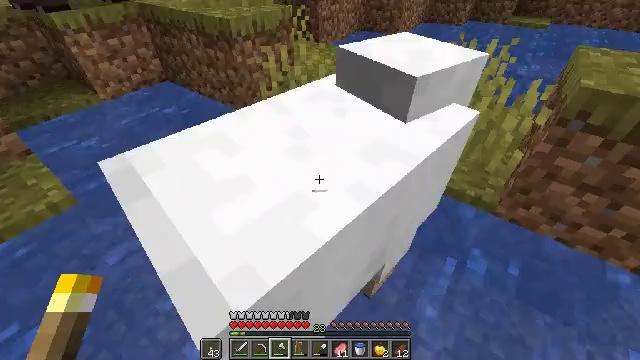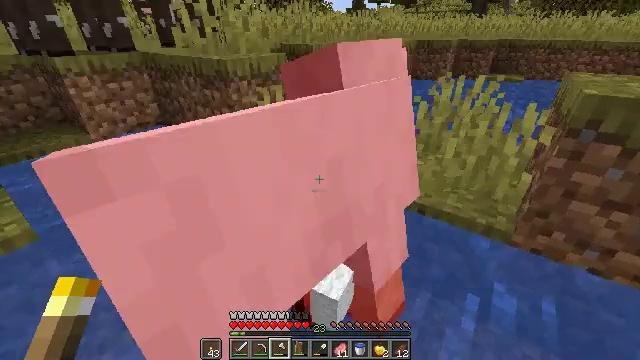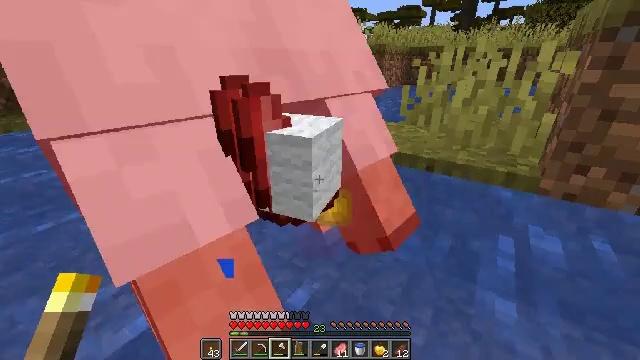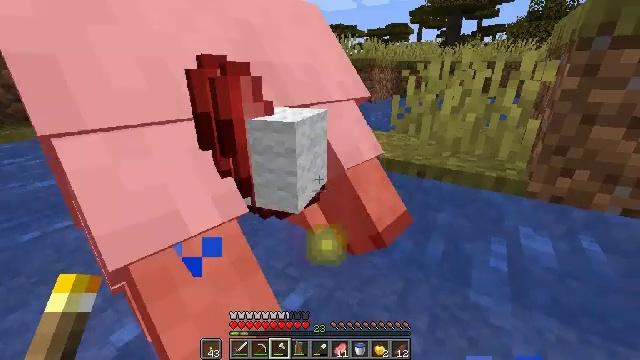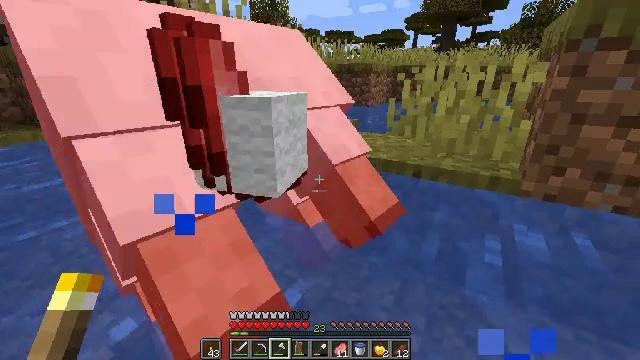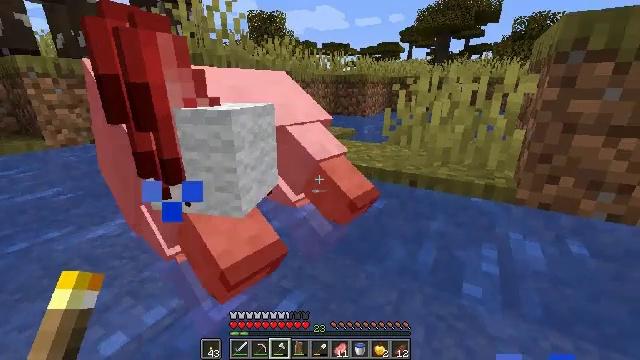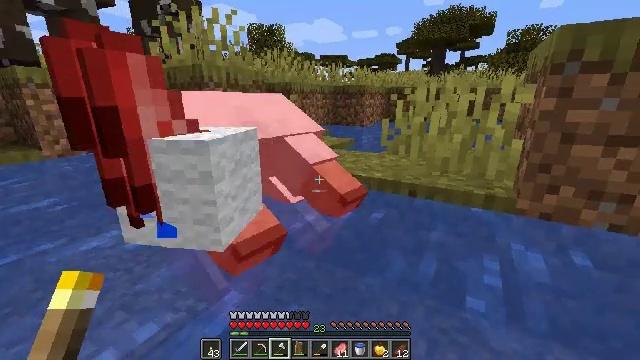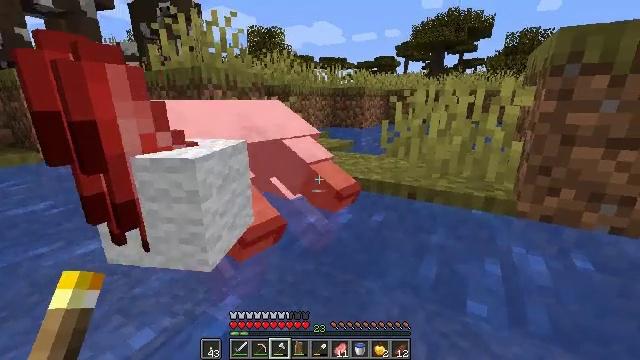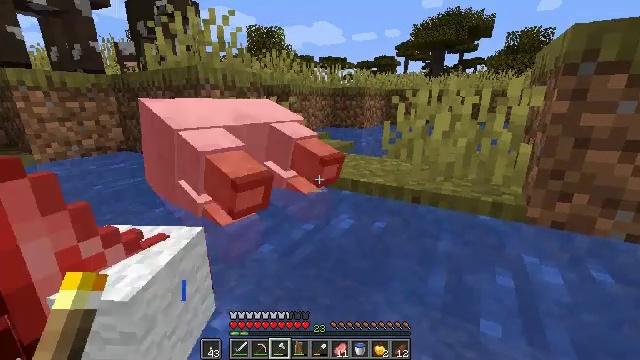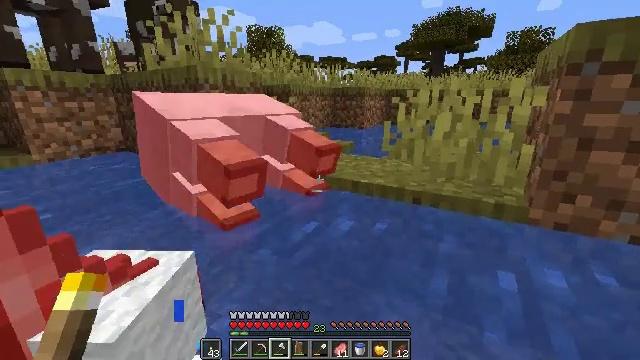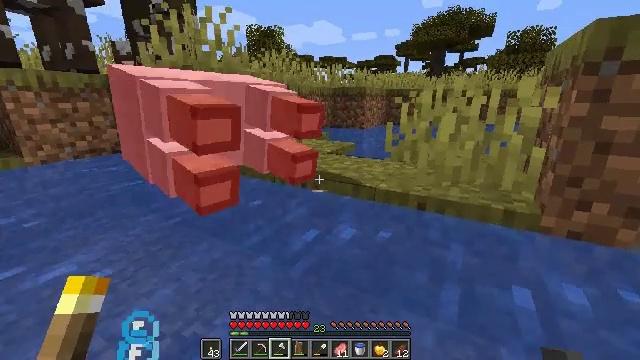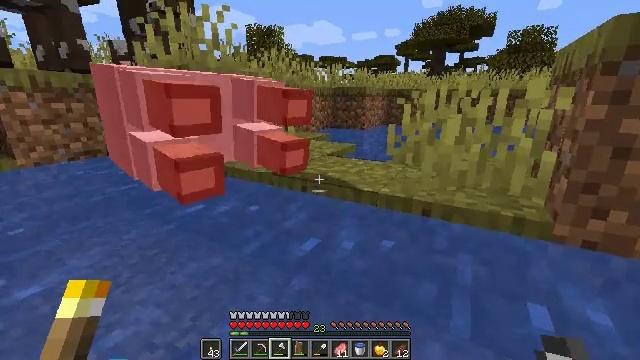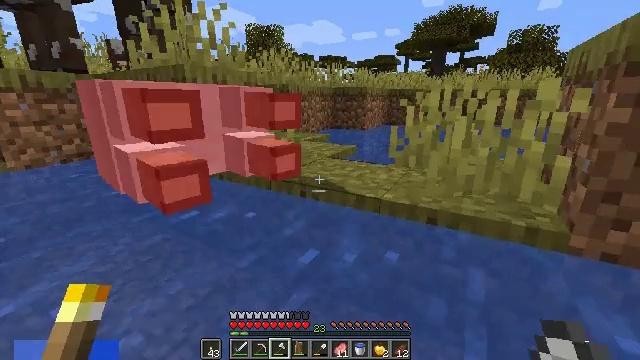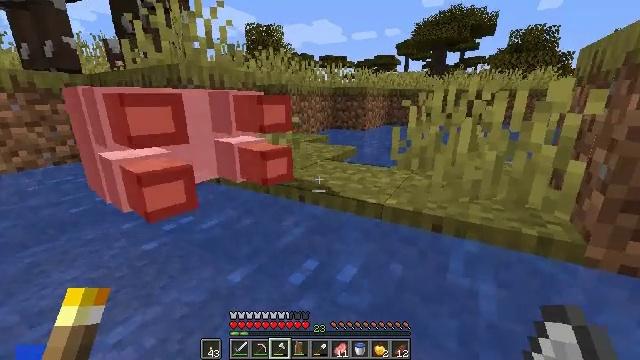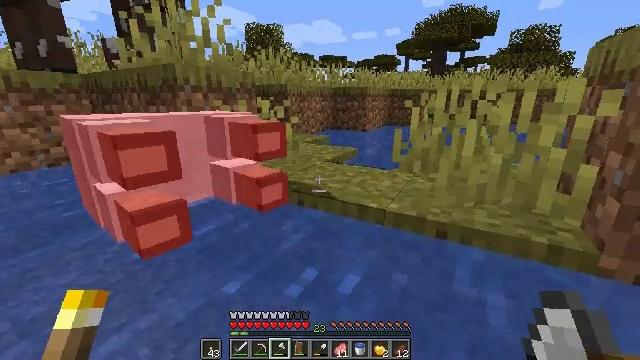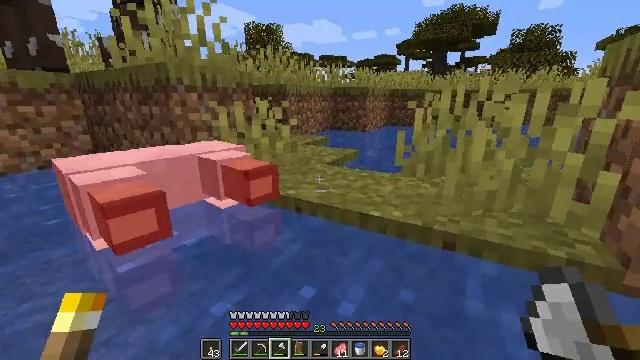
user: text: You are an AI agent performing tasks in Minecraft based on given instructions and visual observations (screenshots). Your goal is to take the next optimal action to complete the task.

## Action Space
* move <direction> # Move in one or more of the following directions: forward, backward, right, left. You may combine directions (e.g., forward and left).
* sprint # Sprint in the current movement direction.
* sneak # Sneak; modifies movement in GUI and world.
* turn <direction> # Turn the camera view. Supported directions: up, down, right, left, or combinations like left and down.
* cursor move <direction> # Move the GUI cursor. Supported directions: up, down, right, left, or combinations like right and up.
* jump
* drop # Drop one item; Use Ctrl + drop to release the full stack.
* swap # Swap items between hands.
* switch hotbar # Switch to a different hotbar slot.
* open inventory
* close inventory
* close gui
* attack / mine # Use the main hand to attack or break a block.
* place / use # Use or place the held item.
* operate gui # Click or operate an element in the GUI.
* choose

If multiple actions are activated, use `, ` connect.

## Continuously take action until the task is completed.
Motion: motion action
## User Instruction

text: Hunt a cow.
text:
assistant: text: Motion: move forward, turn right and up
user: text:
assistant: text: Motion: move forward, turn right and up
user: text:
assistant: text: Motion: move forward, turn right and up
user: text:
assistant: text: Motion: move forward, turn up
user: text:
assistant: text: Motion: move forward, sprint, turn up
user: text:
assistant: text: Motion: move forward, sprint, turn up
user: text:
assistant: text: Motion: move forward, sprint
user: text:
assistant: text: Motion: move forward, sprint
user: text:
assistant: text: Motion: move forward, sprint
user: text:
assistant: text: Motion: move forward, sprint
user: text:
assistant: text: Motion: move forward, sprint
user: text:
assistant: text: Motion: move forward, sprint
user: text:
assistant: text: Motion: move forward, sprint
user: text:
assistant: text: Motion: move forward, sprint
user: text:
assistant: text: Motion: move forward, sprint
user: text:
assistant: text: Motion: move forward, sprint
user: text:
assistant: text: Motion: move forward, sprint
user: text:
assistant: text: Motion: move forward, sprint, turn left and up, jump
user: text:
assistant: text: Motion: move forward and move right, sprint, turn left and up, jump
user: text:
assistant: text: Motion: move forward and move right, sprint, turn left, jump
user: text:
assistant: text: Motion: move forward and move right, sprint, turn left, jump
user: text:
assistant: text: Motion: move forward and move right, sprint, turn left, jump
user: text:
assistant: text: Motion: move forward and move right, sprint, jump
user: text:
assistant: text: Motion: move forward and move right, sprint, jump
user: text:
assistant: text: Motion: move forward and move right, sprint, jump
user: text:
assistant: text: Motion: move forward and move right, sprint, jump
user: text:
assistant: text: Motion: move forward and move right, sprint, jump
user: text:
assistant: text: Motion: move forward and move right, sprint, turn left, jump
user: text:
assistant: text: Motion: move forward and move right, sprint, turn left, jump
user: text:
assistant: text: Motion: move forward and move right, sprint, turn left, jump